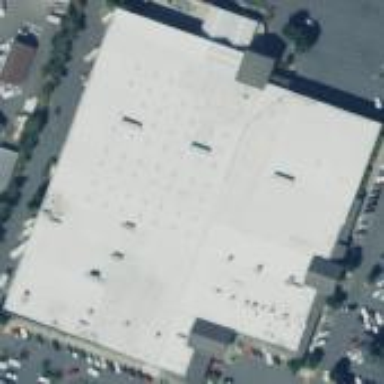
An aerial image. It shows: Building that houses supermarket.